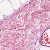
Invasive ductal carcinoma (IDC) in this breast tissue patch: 0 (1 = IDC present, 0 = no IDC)